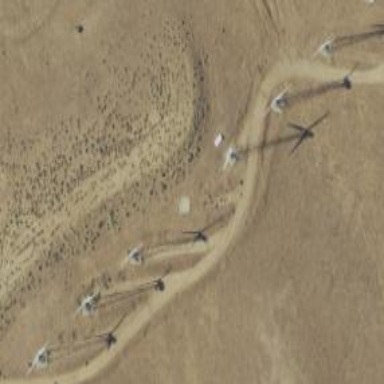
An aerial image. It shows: Wind power generator with wind turbines.